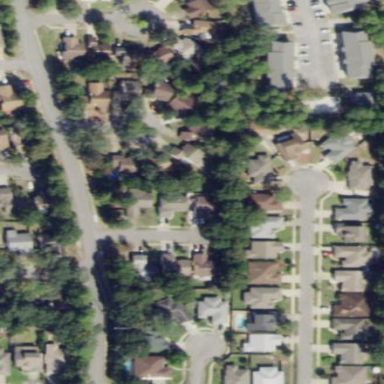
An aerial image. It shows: Residential area composed of single-family homes.